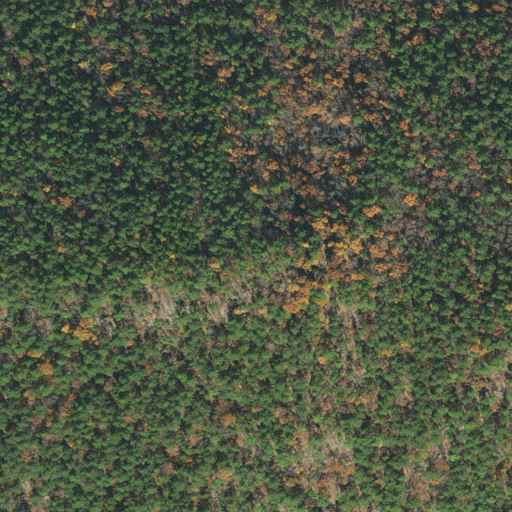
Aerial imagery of mountain in Arkansas named Hackberry Mountain containing evergreen forest, mixed forest, and deciduous forest